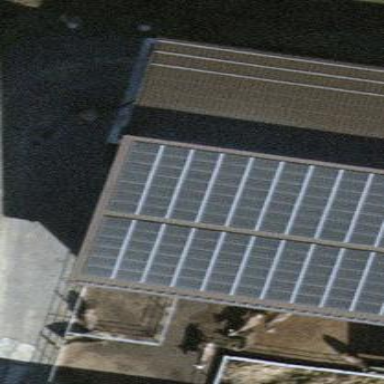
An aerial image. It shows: Solar photovoltaic panel generator.